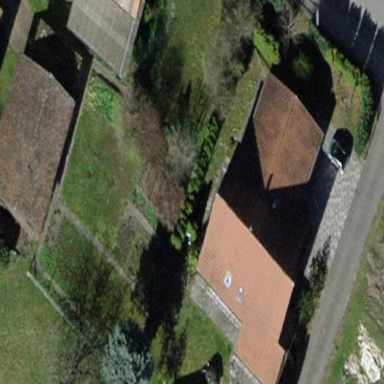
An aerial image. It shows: Detached building with gabled roof.